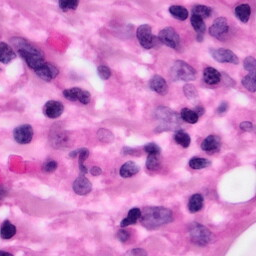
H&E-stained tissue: Pancreatic